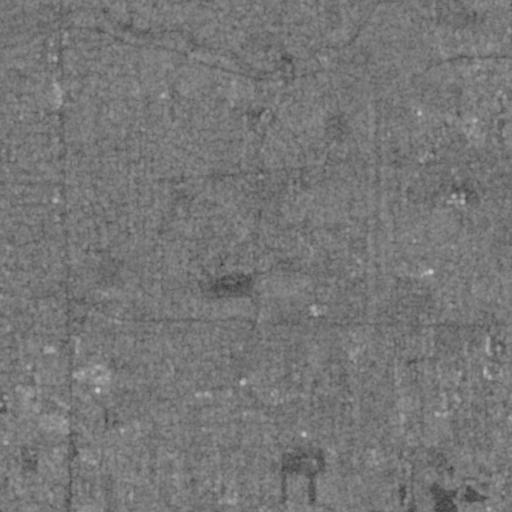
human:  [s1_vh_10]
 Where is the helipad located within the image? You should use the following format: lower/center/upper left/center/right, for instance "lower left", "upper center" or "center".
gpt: The helipad is located in the lower left of the image.
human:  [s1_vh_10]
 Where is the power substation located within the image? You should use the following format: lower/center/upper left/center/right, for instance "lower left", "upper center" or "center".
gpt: The power substation is located in the center left of the image.
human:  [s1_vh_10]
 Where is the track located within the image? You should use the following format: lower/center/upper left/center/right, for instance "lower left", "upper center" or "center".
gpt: The track is located in the center right of the image.
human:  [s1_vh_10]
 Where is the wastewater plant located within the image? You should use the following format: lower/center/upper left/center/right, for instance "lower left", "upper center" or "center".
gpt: The wastewater plant is located in the upper center of the image.
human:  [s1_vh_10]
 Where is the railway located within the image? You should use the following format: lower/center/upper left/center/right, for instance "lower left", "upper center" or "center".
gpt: The railway is located in the upper left of the image.
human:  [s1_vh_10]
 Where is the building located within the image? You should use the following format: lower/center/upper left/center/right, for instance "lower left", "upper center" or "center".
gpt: There is no building in the image.

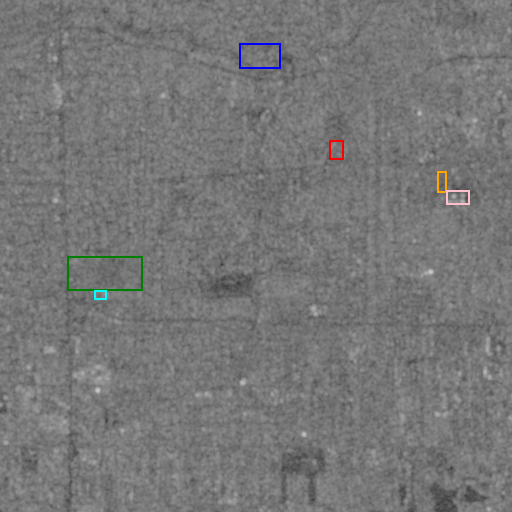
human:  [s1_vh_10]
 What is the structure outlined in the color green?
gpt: The structure outlined in green is a park.
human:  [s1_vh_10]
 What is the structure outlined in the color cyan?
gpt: The structure outlined in cyan is a power substation.
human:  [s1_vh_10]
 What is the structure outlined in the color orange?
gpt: The structure outlined in orange is a track.
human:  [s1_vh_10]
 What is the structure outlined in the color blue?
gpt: The structure outlined in blue is a wastewater plant.
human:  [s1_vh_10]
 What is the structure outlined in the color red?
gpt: The structure outlined in red is a building.
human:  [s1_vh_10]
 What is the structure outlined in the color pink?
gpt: The structure outlined in pink is a building.
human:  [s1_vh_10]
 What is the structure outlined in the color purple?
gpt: There is no purple outline.